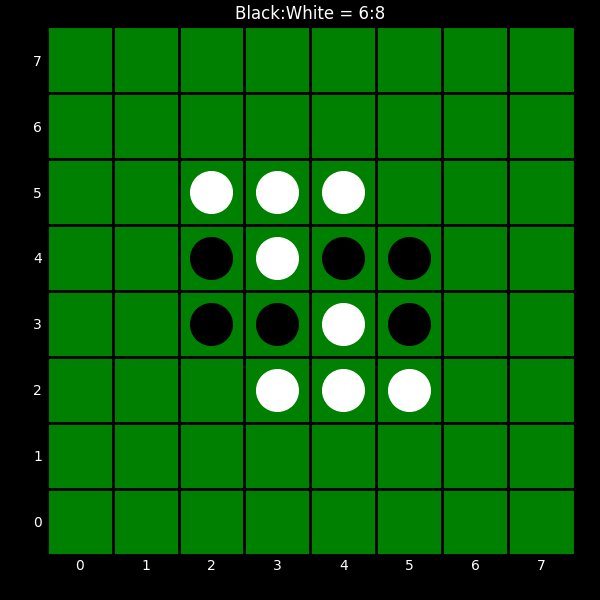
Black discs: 6
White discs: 8